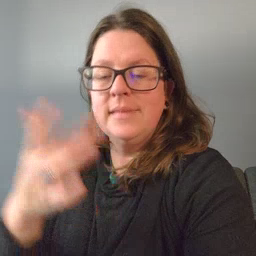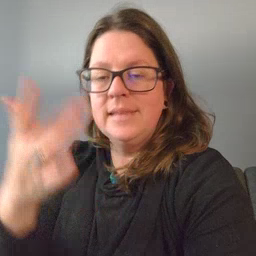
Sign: sick